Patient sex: M
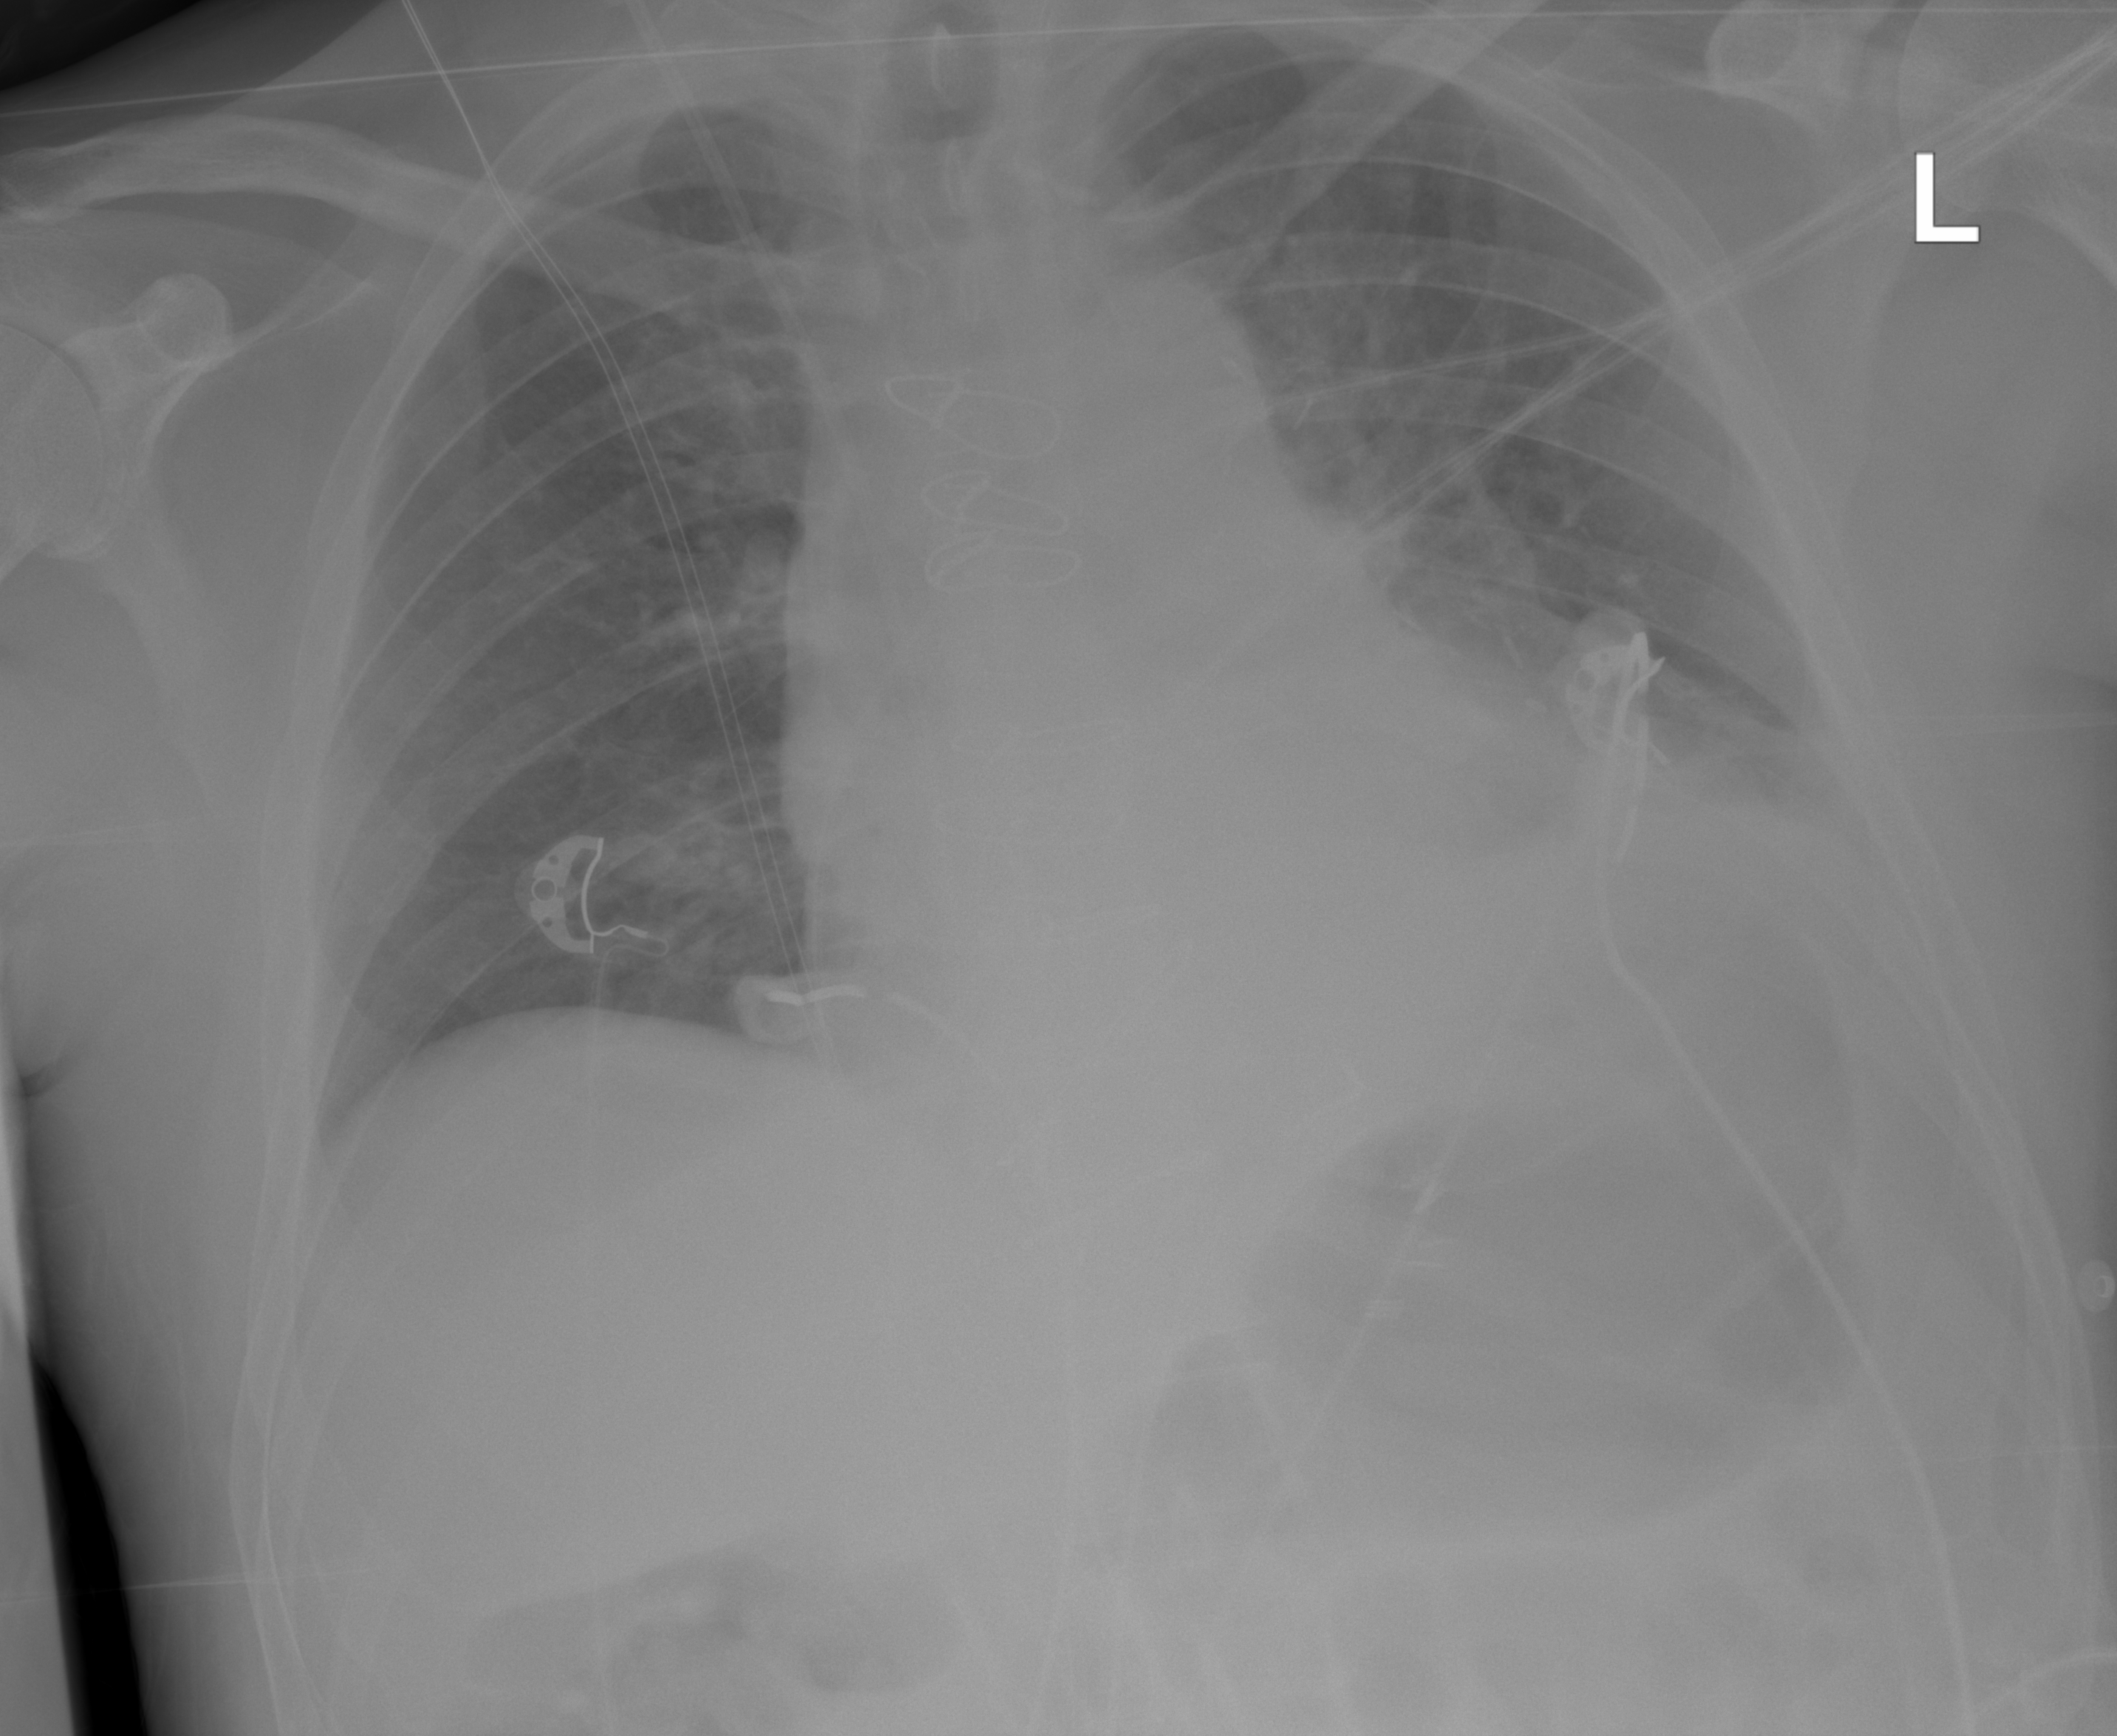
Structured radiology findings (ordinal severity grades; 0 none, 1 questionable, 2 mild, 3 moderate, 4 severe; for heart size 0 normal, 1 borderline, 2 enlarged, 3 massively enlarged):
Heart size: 0
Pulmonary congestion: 0
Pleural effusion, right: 0
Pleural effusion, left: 2
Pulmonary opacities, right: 0
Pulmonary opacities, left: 0
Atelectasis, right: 0
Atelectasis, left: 0